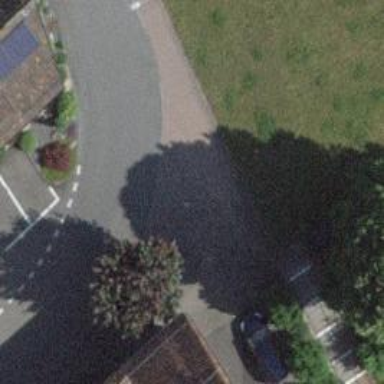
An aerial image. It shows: Sidewalk along the footway.